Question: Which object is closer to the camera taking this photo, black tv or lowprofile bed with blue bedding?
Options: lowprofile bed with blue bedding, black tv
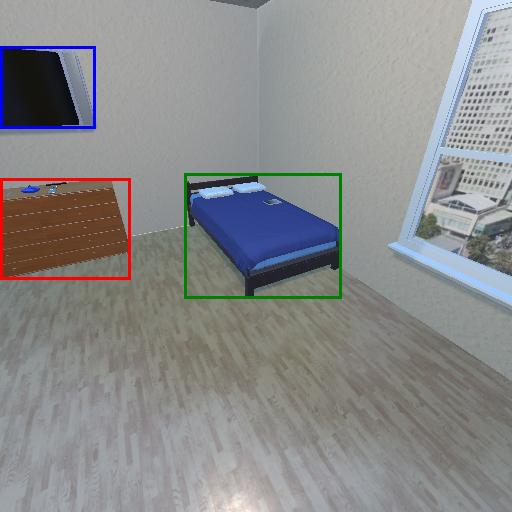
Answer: lowprofile bed with blue bedding